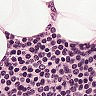
Metastatic tissue present: no